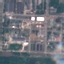
Label: Industrial